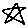
Label: star